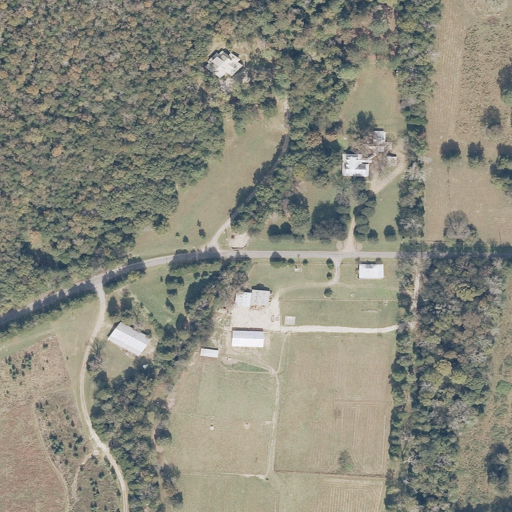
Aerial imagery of valley in Alabama named Hunter Hollow containing pasture, deciduous forest, mixed forest, open development, low intensity development, and evergreen forest